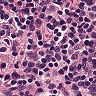
Metastatic tissue present: no